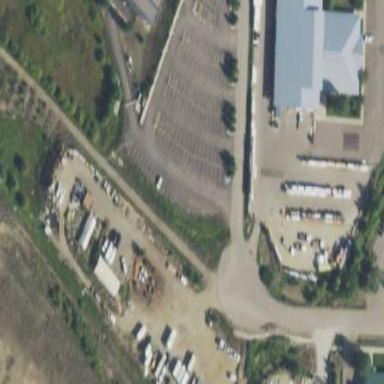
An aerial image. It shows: Paved parking area.